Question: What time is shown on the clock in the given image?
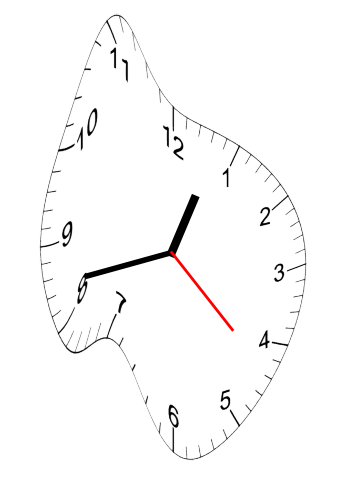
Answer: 12:42:22